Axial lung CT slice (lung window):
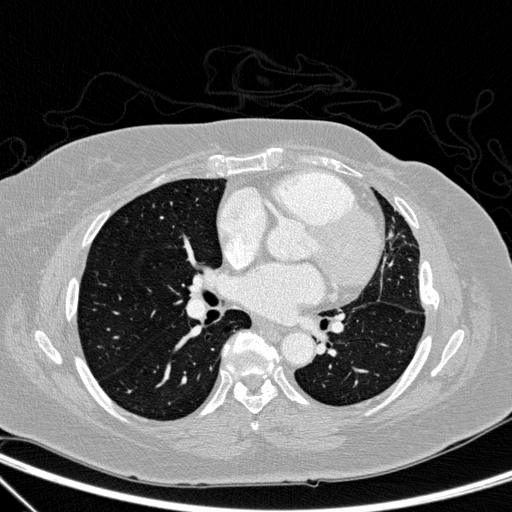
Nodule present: no